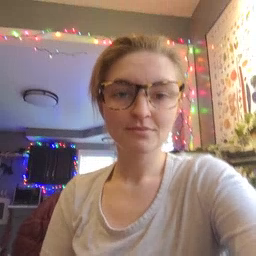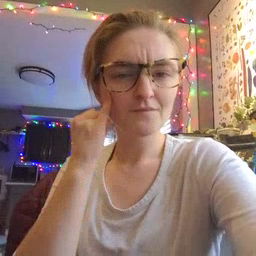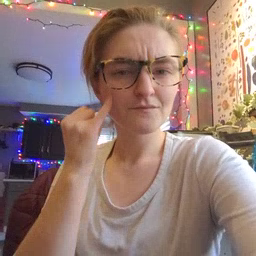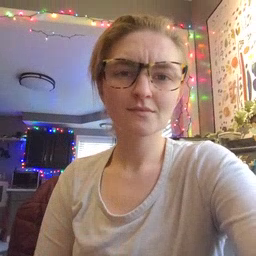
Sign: if